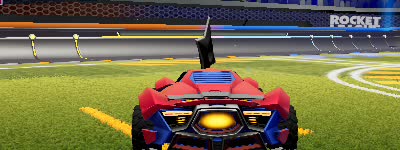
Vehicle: werewolf